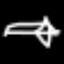
Label: airplane